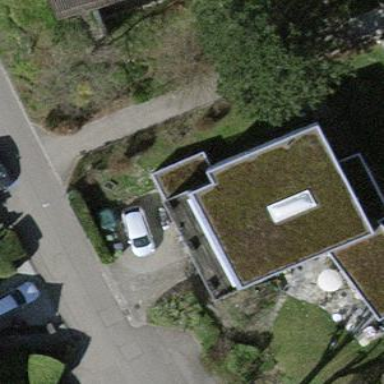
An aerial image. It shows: Building part with flat roof.